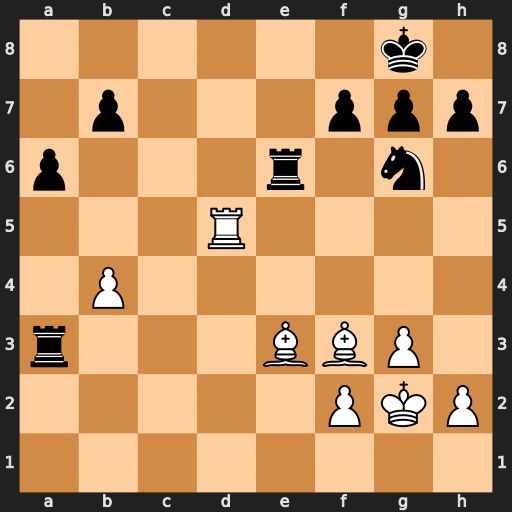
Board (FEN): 6k1/1p3ppp/p3r1n1/3R4/1P6/r3BBP1/5PKP/8
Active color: w
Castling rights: -
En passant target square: -
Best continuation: Rd8+ Nf8 Bc5